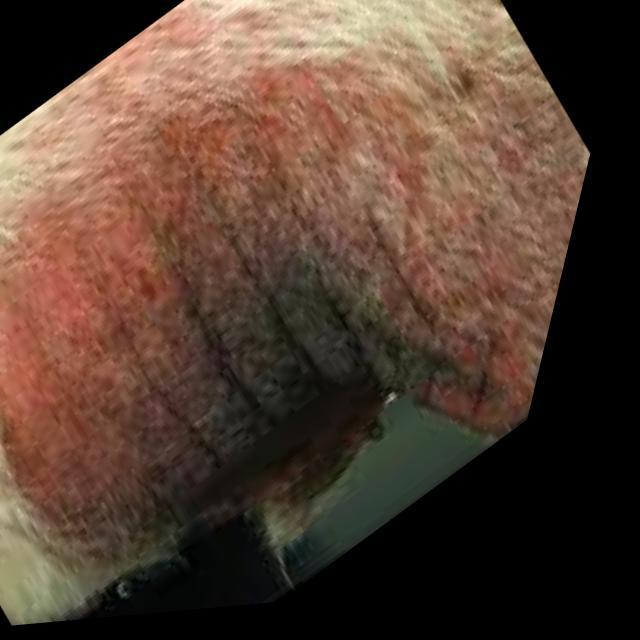
Canine fungal skin infection — characterized by alopecia, scaling, crusting, and circular lesions. Common agents include Malassezia and Candida species.